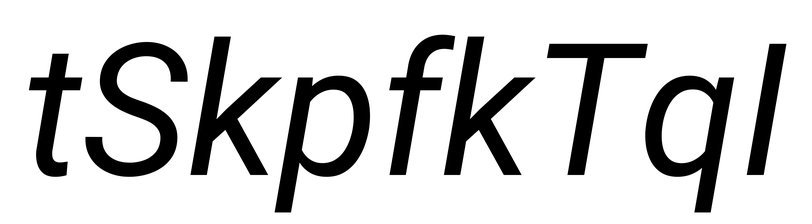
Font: Roboto-Italic_Italic